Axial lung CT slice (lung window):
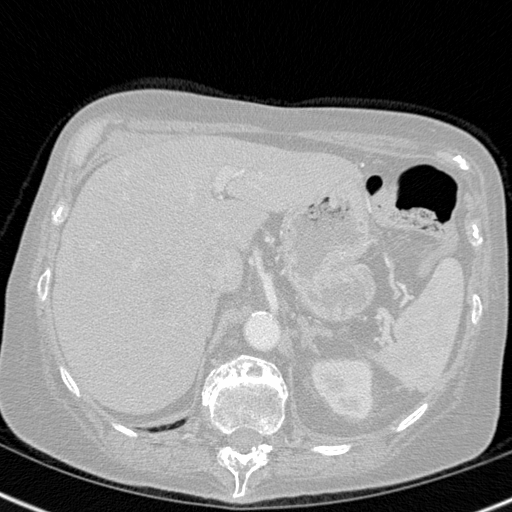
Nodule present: no